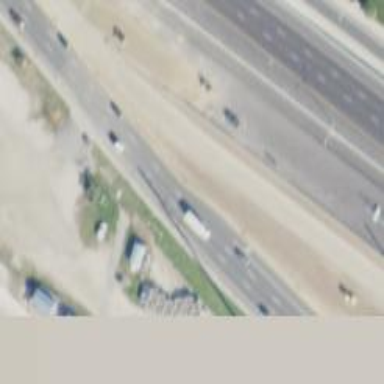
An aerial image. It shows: Trunk link highway with asphalt surface.